Question: I'm trying to figure out whether a CGPoint lies within the shape of an image. The image is a simple black shape such as the two attached below. I'd like to create a method that determines whether or not a CGPoint lies within the black area of that shape.
I think this needs two things:
1) Turning the image into something that can be read with code (not sure what kind of image processing this would use or how)
2) Using that as a reference to determine whether or not a CGPoint lies within it.
Any help or ideas appreciated. I've never done image processing type of coding before. Thanks!

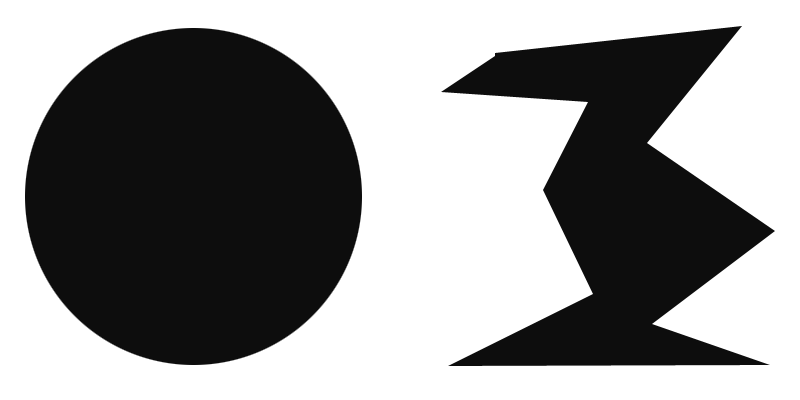
Answer: Take a look at Ole Begemann's <URL>. There you'll find an 'UIImage' category that contains 'ColorAtPixel' method. Guess that's what you're looking for.
You can then get 'UIColor' of certain pixel with:
'''
UIImage *image = [UIImage imageWithCGImage:yourCGImage];
CGPoint point = CGPointMake(pointx,pointy);
UIColor *pixelColor = [image colorAtPixel:point];
'''
To simplify getting RGB values you could also take a look at <URL> then tested point is inside shape.
'''
CGFloat redComp = [pixelColor red];
CGFloat blueComp = [pixelColor blue];
BOOL isInsideShape = ((redComp < 0.5) && (blueComp < 0.5));
'''